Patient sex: M
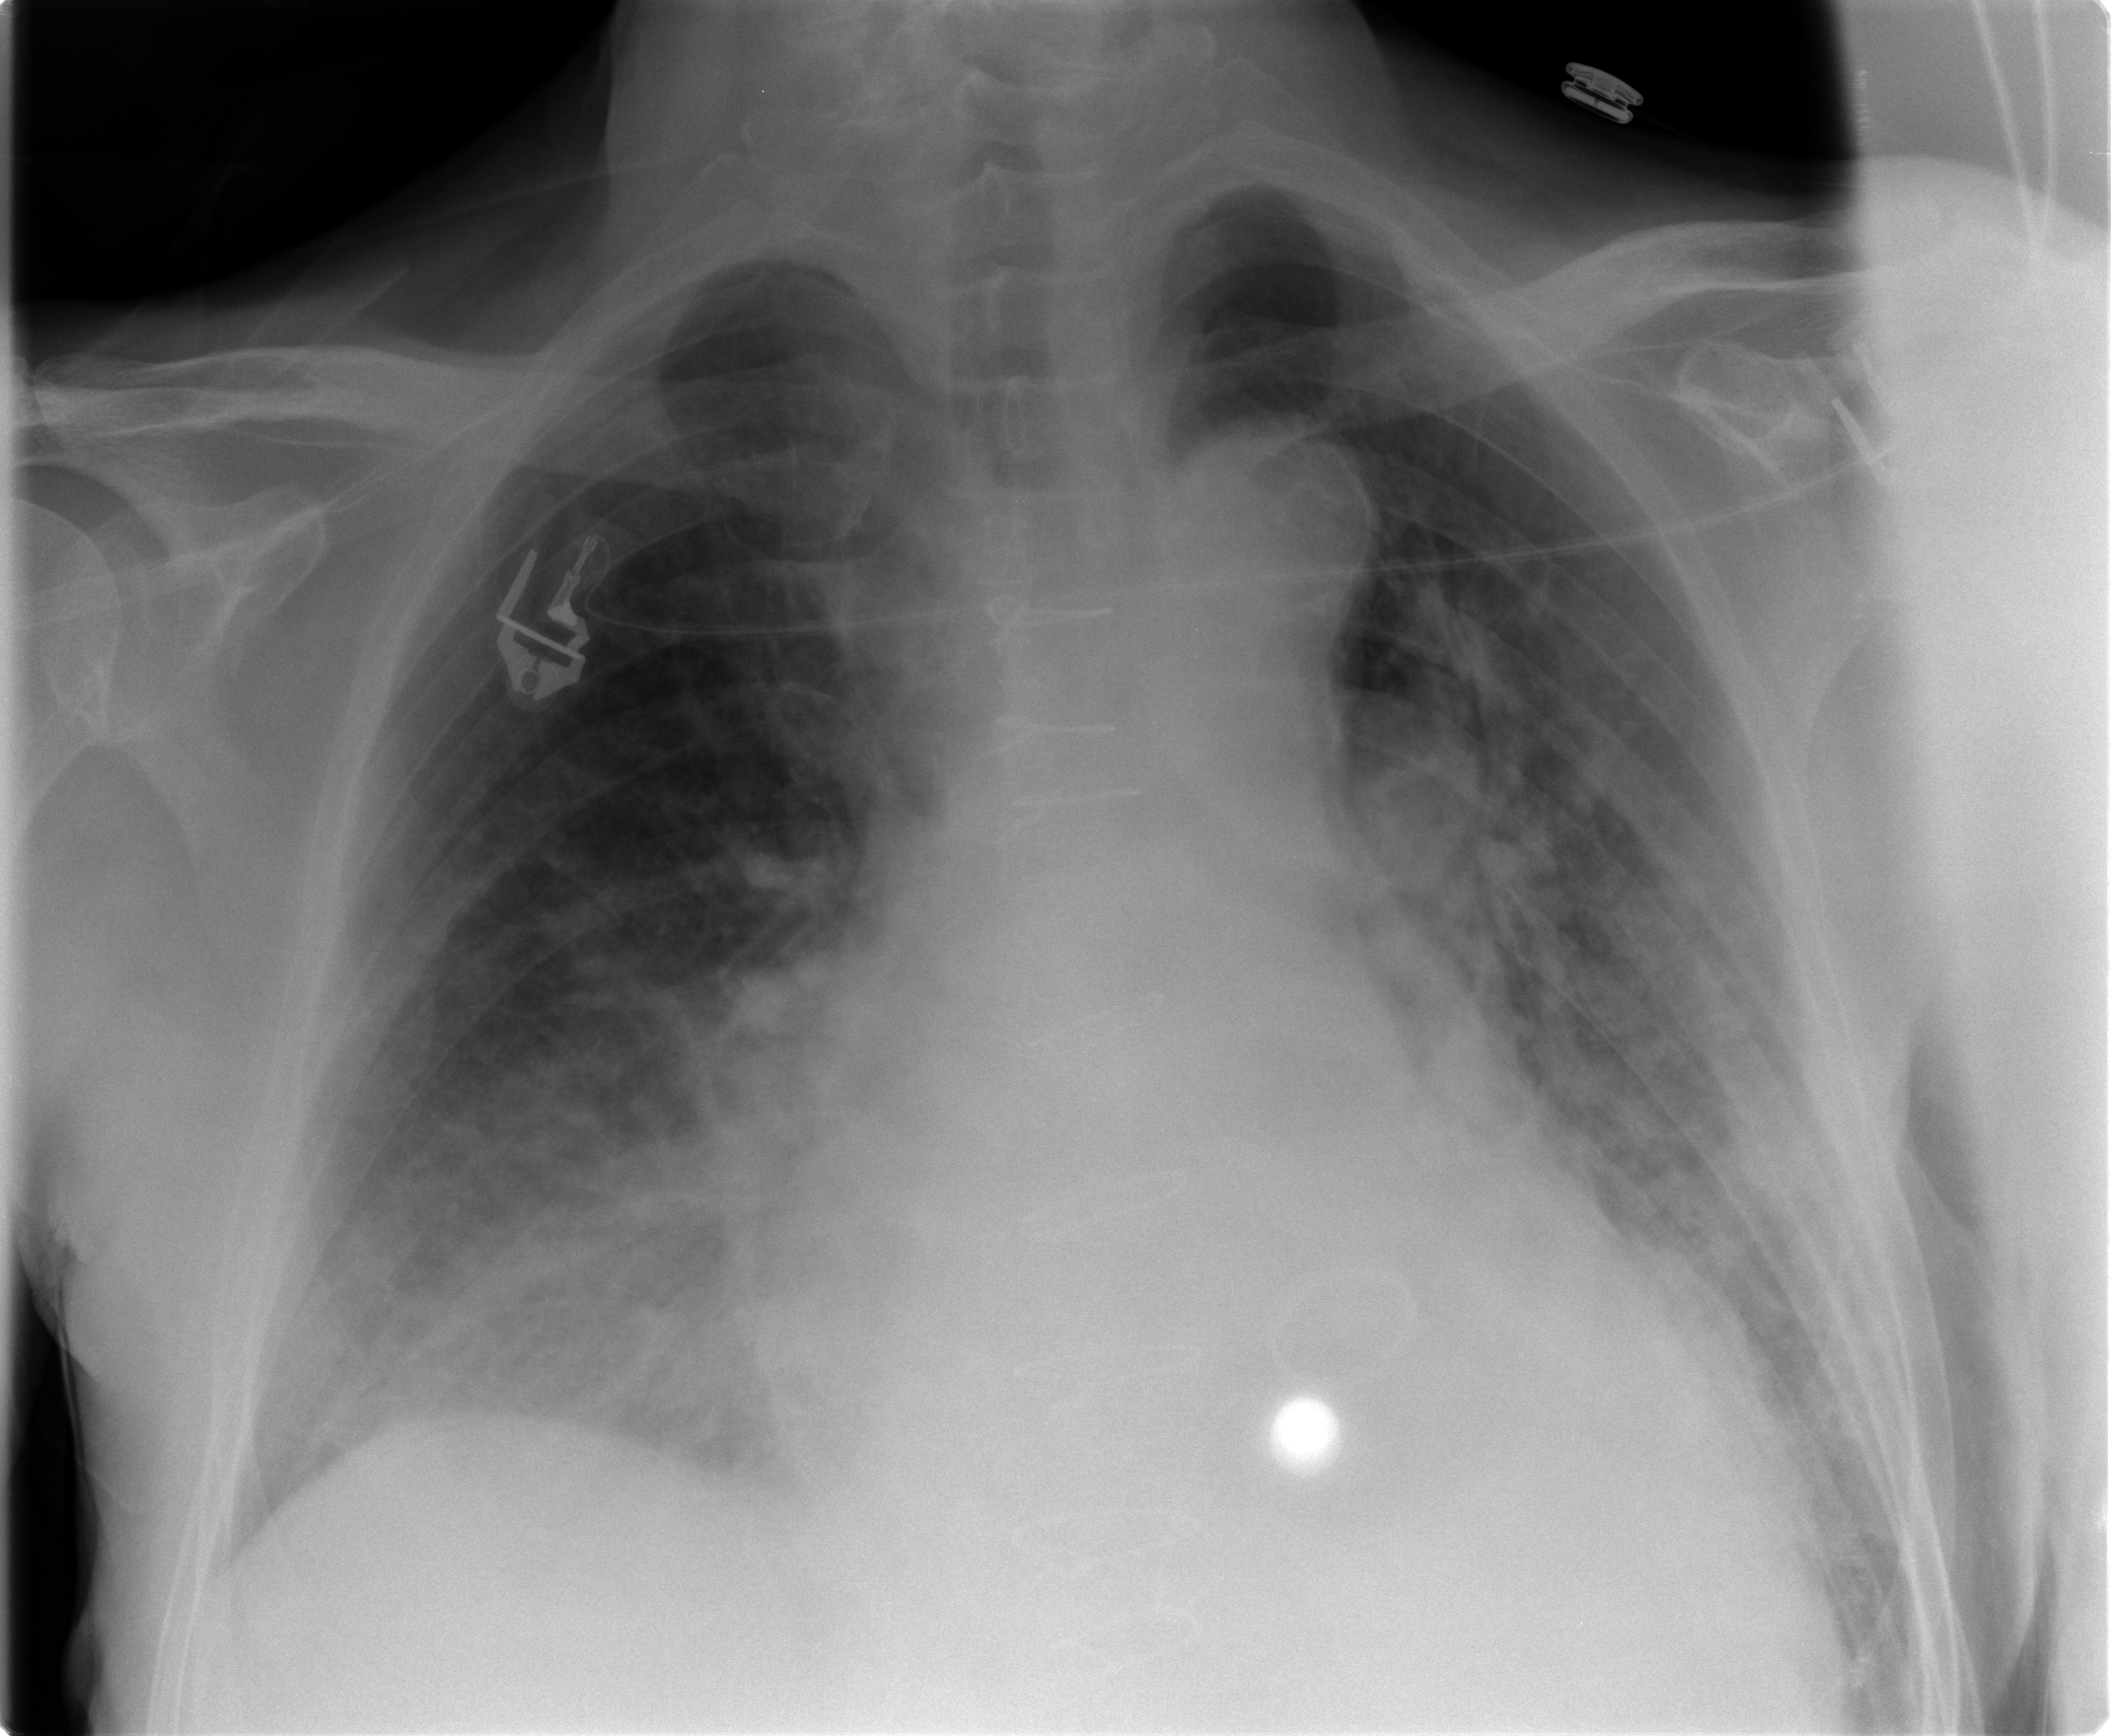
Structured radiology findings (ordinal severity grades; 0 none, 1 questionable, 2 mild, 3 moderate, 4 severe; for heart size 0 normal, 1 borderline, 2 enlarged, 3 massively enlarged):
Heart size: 2
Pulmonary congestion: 2
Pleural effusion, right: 0
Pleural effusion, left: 0
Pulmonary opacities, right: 2
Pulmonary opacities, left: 2
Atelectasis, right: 2
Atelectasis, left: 2